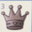
Piece: bQ